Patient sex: M
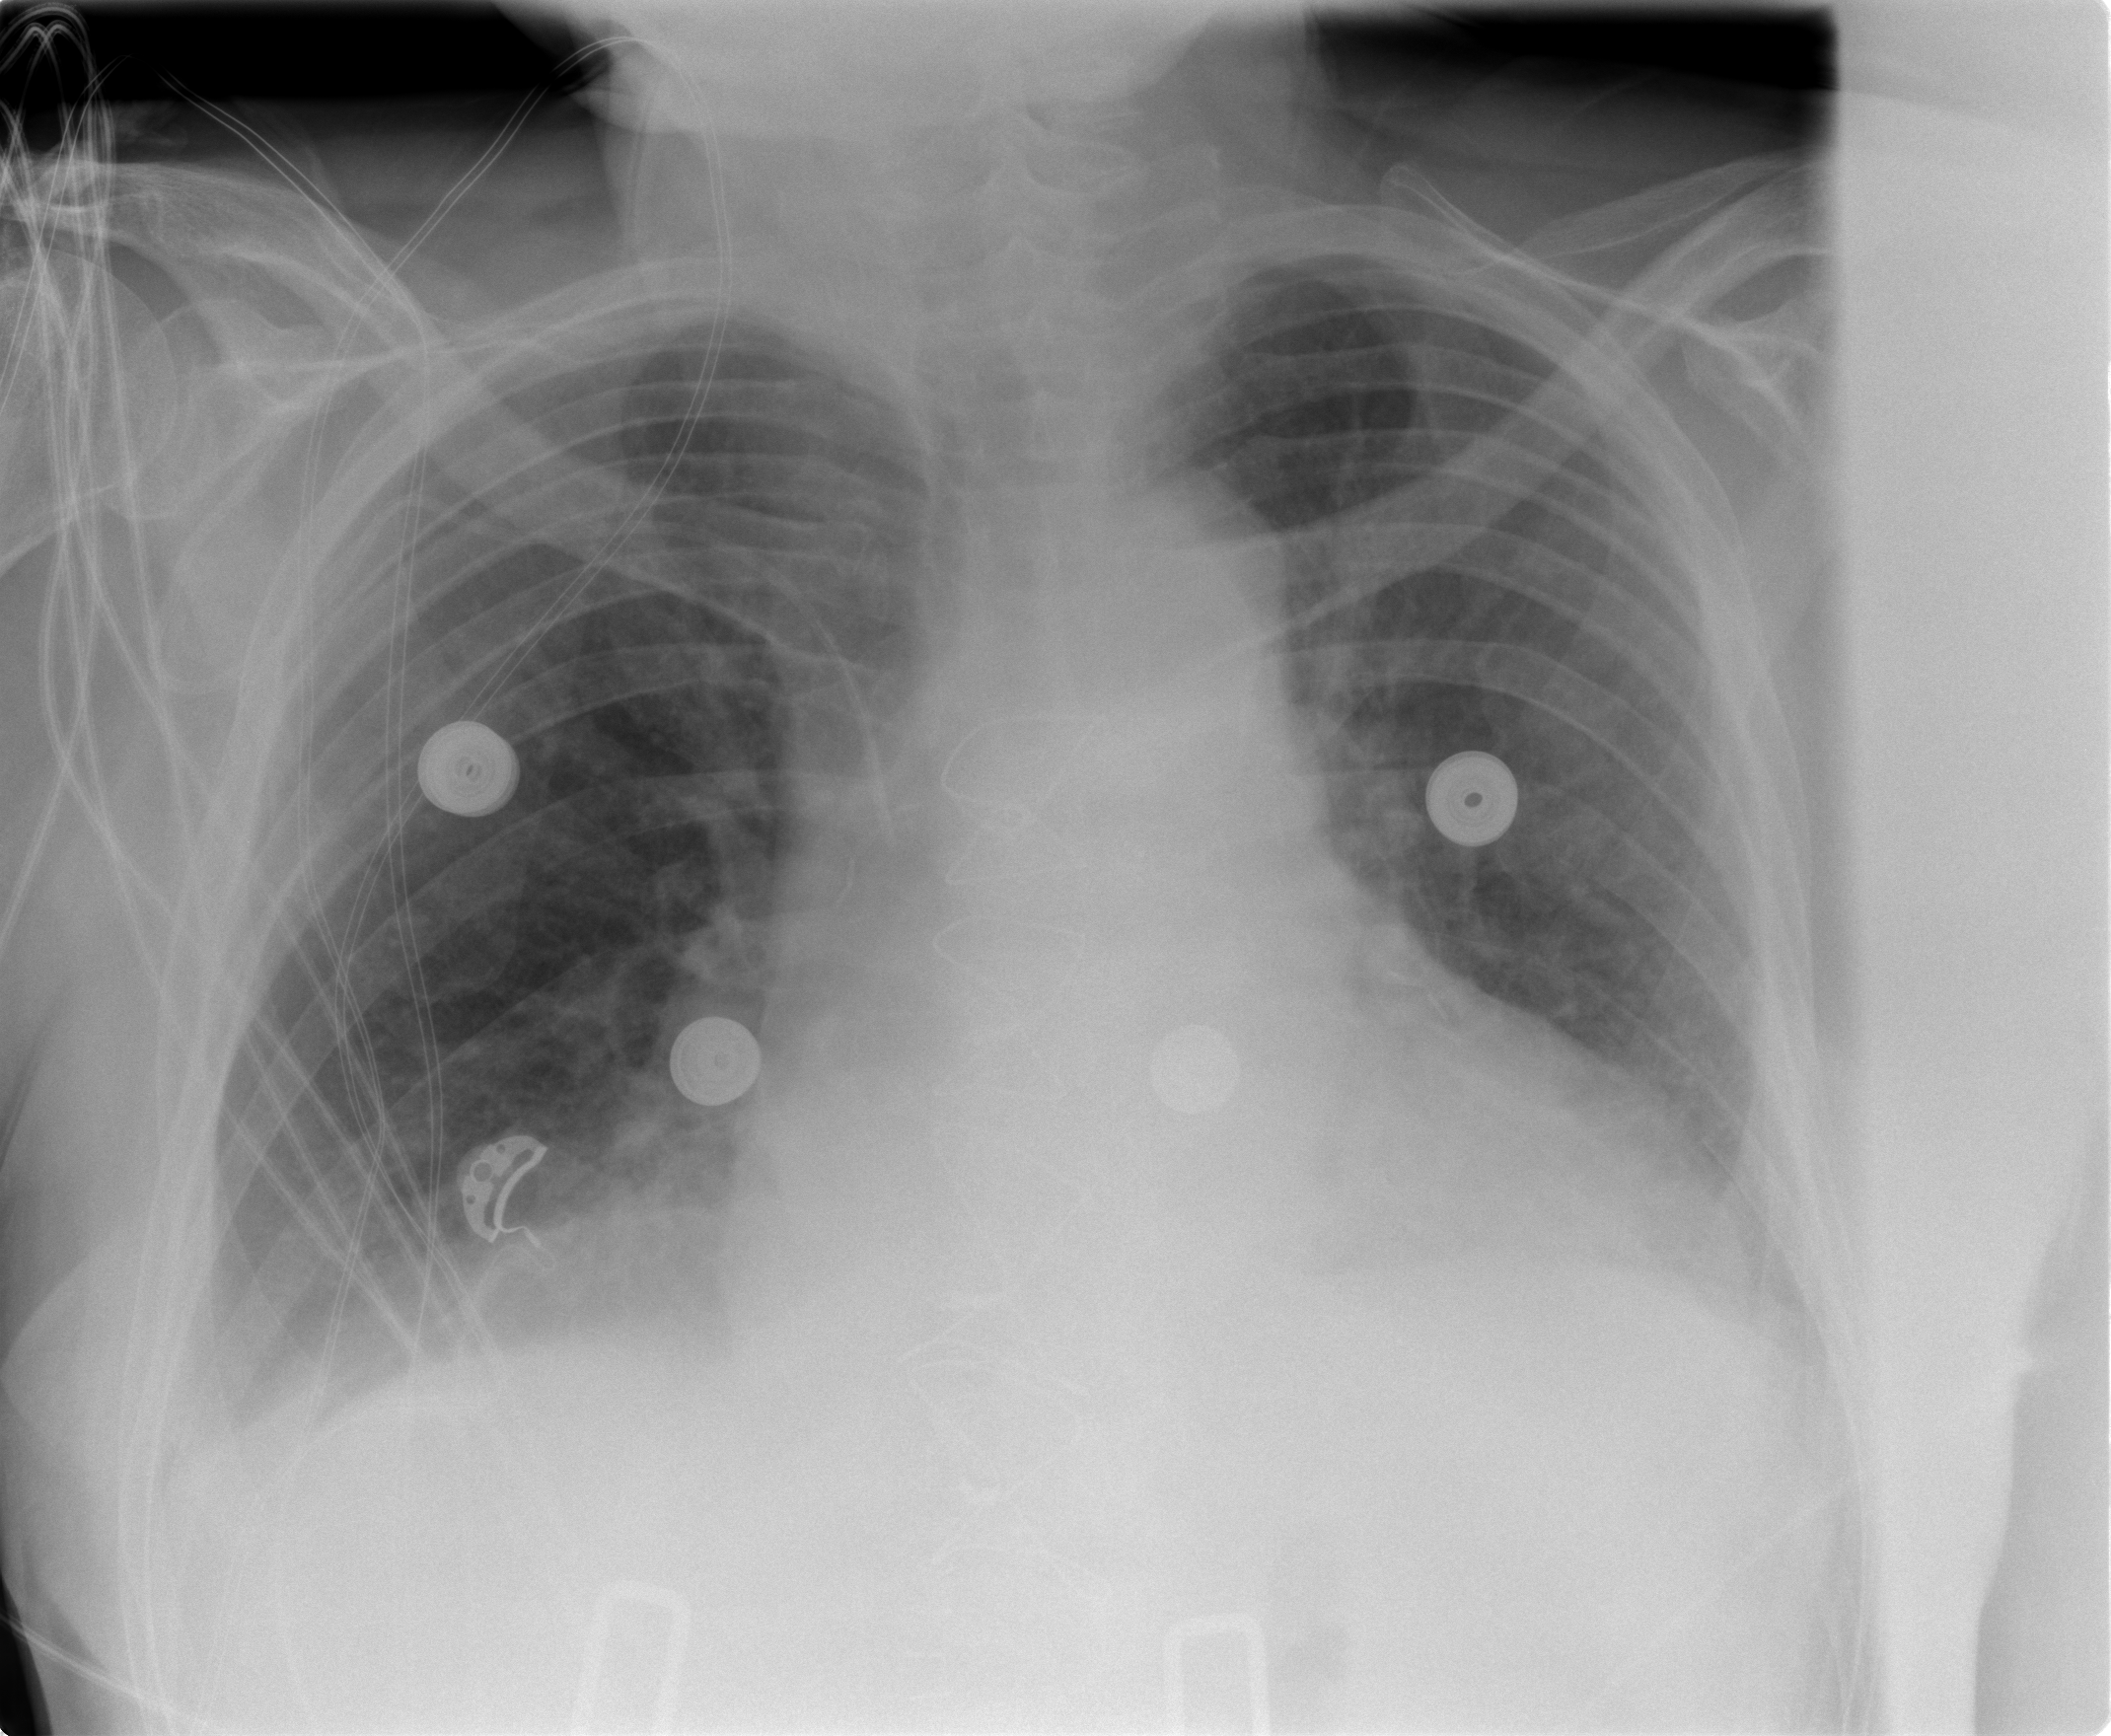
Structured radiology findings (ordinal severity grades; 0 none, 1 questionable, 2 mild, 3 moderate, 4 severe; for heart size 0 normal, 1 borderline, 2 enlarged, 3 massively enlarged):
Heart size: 2
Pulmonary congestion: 2
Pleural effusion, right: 2
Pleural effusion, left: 2
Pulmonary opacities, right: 2
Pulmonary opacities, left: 2
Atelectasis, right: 2
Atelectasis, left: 2